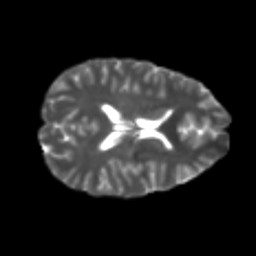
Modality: T2w
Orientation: axial
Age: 21
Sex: female
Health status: healthy
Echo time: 0.074 s